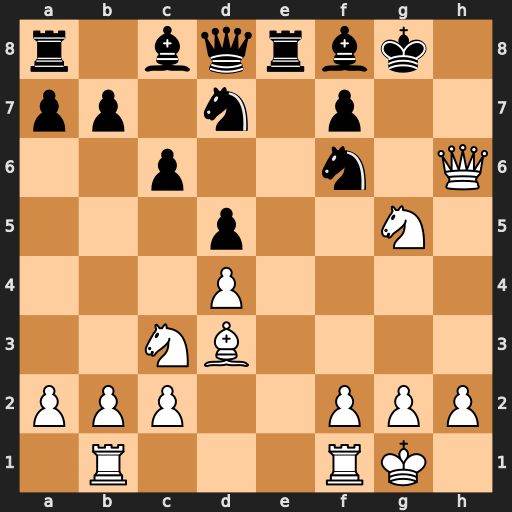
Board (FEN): r1bqrbk1/pp1n1p2/2p2n1Q/3p2N1/3P4/2NB4/PPP2PPP/1R3RK1
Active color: w
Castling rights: -
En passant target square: -
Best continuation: Bh7+ Nxh7 Qxh7#